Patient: sex M, age 65
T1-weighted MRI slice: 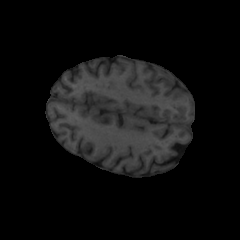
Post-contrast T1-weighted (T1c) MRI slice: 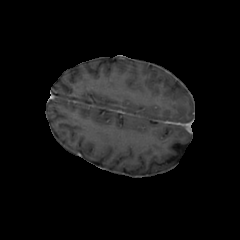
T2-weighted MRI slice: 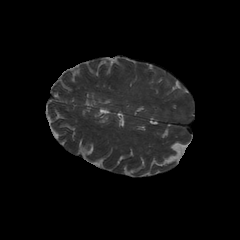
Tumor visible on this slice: no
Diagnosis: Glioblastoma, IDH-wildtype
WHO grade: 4